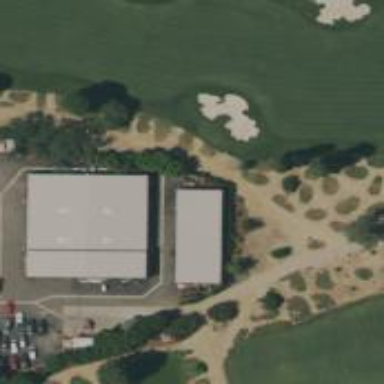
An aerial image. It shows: Path used for both walking and golf.